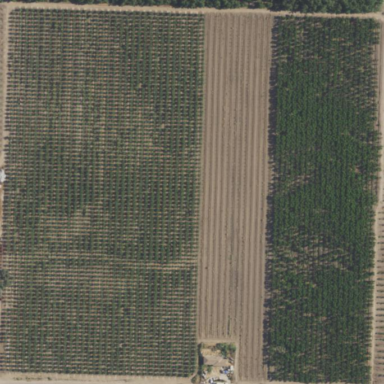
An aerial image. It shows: Orchard filled with peach trees.